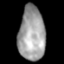
Tissue: lung
Cell type: Myeloid cells
Senescence score: 0.2409
Nuclear area (px): 1405
Mean DAPI intensity: 160.147